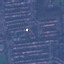
Land use / land cover: Residential